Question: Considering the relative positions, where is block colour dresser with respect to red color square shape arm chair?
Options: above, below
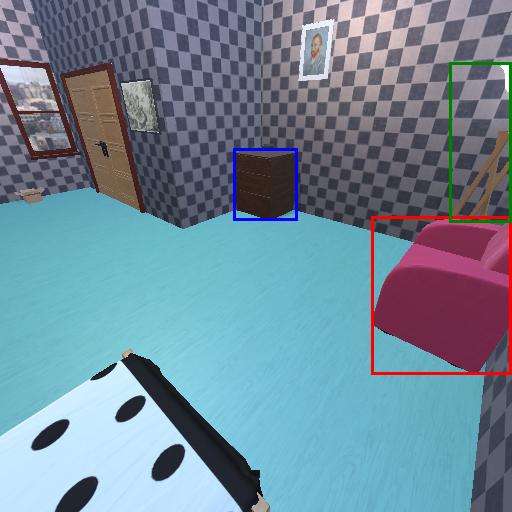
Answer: above